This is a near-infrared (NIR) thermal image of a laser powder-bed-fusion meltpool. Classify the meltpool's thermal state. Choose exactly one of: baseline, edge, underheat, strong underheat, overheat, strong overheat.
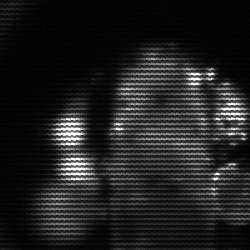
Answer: strong underheat